Question: I making a spreed sheet to evaluate user experience of a web page. I am wondering, can I have the user open a workbook, have a form pop-up show a webpage in one portion and have questions in another portion. The webpage has to be active and not an image. If it is doable, can I be provided direction in terms of another post or website? Thank you.

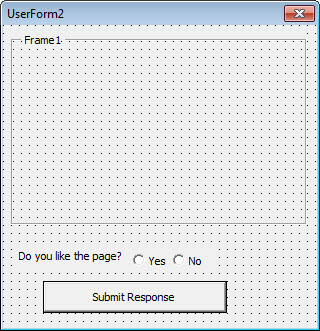
Answer: It is possible. You should use the 'WebBrowser' control in your 'Userform'.
In the VBE, go to 'Tools', then 'Additional Controls'. Enable 'Microsoft Web Browser'.

A new icon in your 'Toolbox' should show up. It's the 'WebBrowser' control. Add it to your userform.

Code is up to you. Sample follows:
'''
Private Sub UserForm_Initialize()
Me.WebBrowser1.Navigate "http://www.google.com"
End Sub
'''
The above code navigates the control to Google when you start up the userform, like so:

Hope this helps.